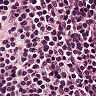
Metastatic tissue present: no